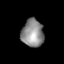
Tissue: lung
Cell type: Epithelial cells
Senescence score: 0.2408
Nuclear area (px): 603
Mean DAPI intensity: 140.038